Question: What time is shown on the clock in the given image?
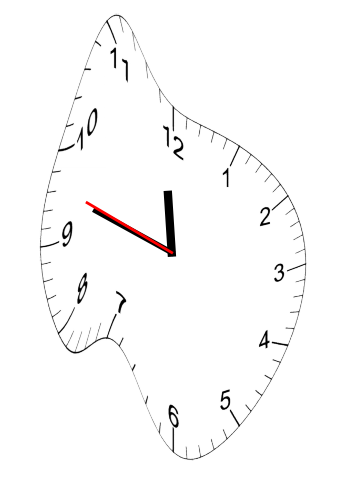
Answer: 11:47:48